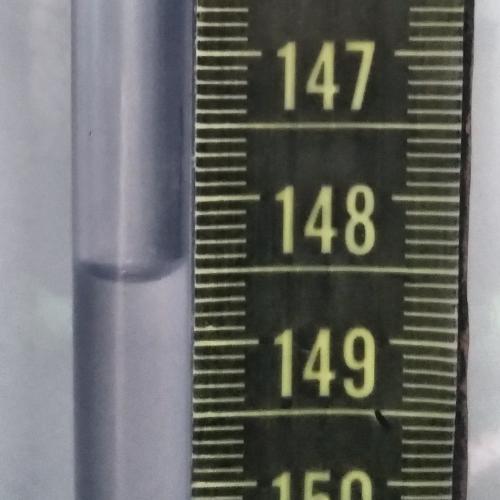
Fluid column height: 148.5 cm